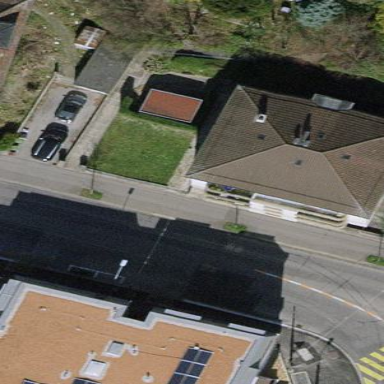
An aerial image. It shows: Detached building with hipped roof shape.